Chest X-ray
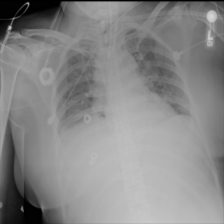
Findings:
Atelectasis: positive
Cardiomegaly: negative
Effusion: negative
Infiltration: negative
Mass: negative
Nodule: negative
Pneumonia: negative
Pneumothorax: negative
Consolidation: negative
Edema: negative
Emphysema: negative
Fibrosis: negative
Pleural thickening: negative
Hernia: negative